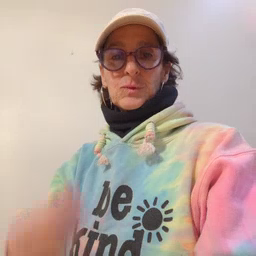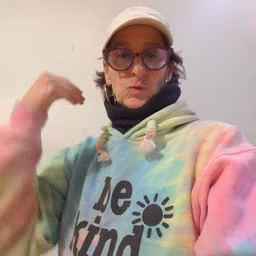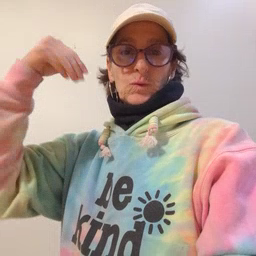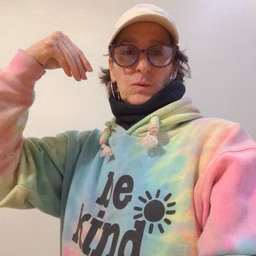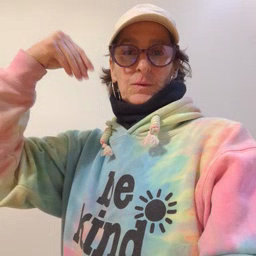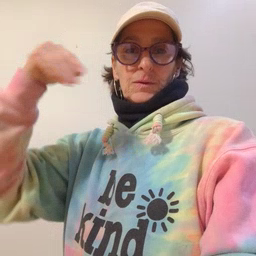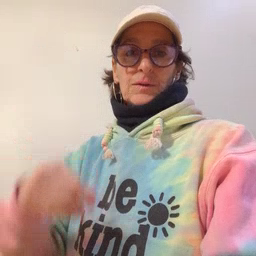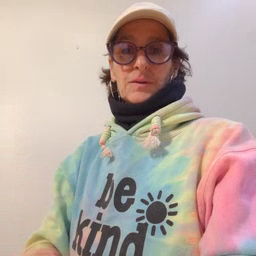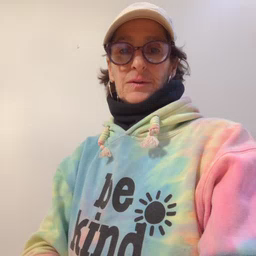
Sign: store